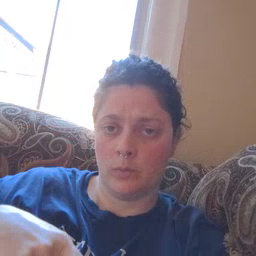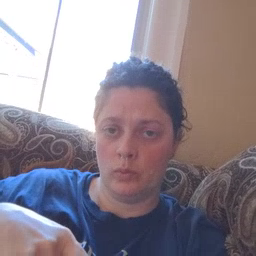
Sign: haveto